Question: Ok so everything went down after I updated my Mac OS to 10.9.4
I have node, I have npm, cordova and everything. (versions: )
I can create a cordova project but I cannot add a platform ().
Here are the contents of my ~/.bash_profile:

Note: the value of JAVA_HOME before was '/usr/libexec/java_home'
EDIT: I just changed the JAVA_HOME to '/System/Library/Java/JavaVirtualMachines/1.6.0.jdk/Contens/Home'
Here is the error the terminal is throwing:
'[error] 'platform add android' is not a /usr/bin/cordova command. See '/usr/bin/cordova help''
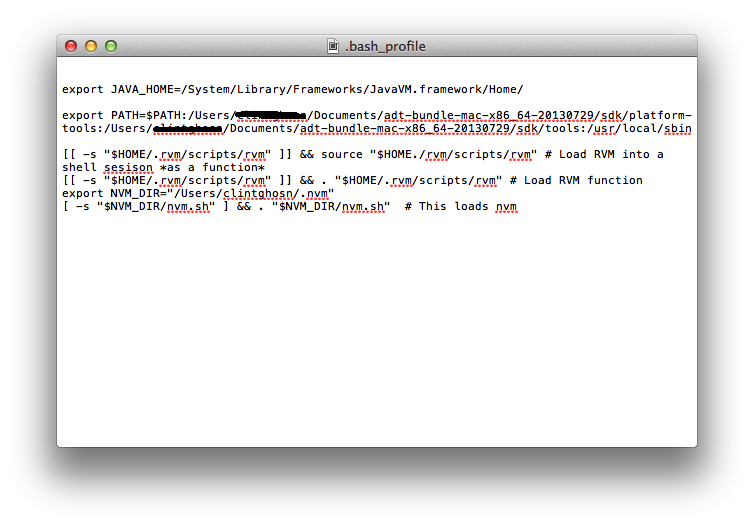
Answer: I solved my problem.
It seems like the ANDROID SDK that I have linked in my bash_profile () is being overridden by the ANDROID SDK that I installed using brew which is located in .
so whenever I type 'cordova local build android' it is reading the one I installed using brew which doesn't have the proper SDKs installed.
Here are the steps I did to fix:
1. In my Terminal I went to usr/local/bin cd /usr/local/bin
2. I typed android to open Android SDK Manager that was installed using brew (not the one in my Documents directory)
3. I installed Android SDK Build-tools
4. I installed Android 4.4.2 (API 19)
5. After installation I went to the cordova project that I want to build and typed cordova build android and it worked.
this is a temporary solution, to make it a permanent solution I had to remove the linking on the bash_profile to the sdk on my directory and replace with
'export PATH=$PATH:/usr/local/sbin:/usr/local/bin'